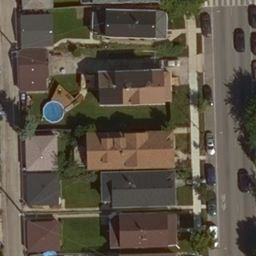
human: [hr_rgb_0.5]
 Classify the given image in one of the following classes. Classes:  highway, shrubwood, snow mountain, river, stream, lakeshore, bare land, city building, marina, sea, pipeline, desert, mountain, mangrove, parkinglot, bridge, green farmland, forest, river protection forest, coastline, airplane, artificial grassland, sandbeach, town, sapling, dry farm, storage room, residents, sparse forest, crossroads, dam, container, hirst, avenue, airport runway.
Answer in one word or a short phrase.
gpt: residents